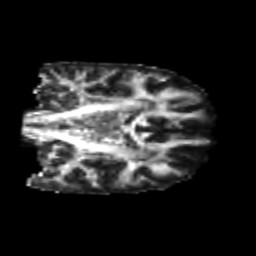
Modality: FA
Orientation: coronal
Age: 26
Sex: male
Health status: healthy
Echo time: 0.074 s